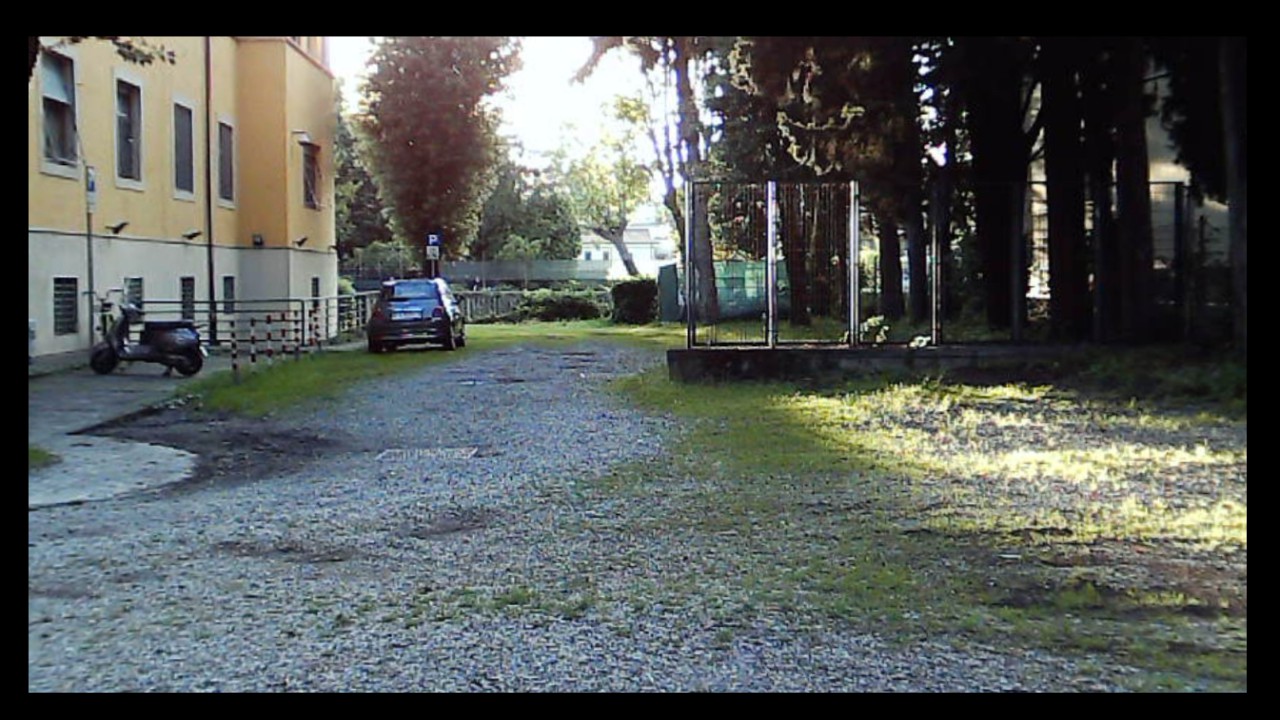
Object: Betafpv air75